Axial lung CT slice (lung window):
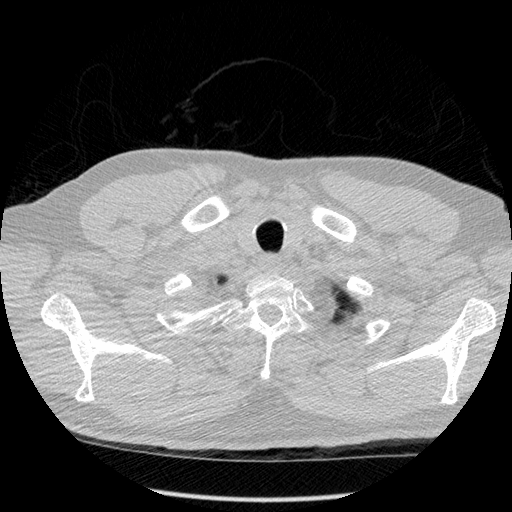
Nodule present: no